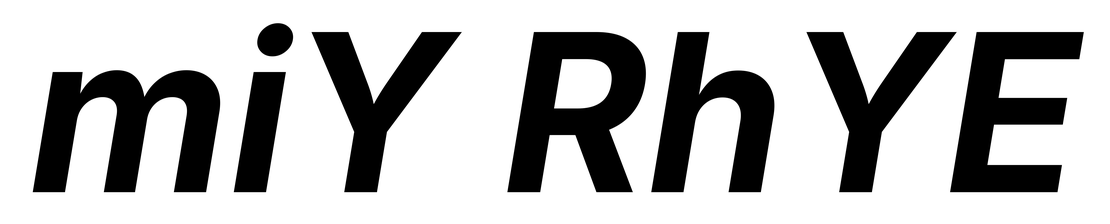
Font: Inter-Italic_Bold_Italic